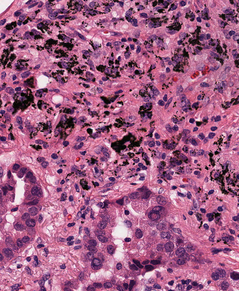
Tumor epithelial tissue: yes
Tumor-associated stroma tissue: yes
Normal tissue: no